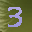
Label: 3